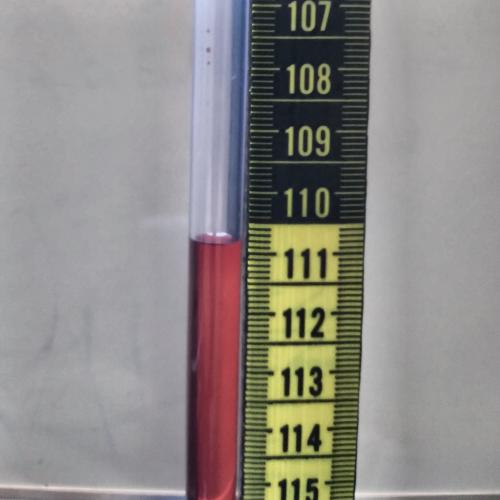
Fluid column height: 110.8 cm